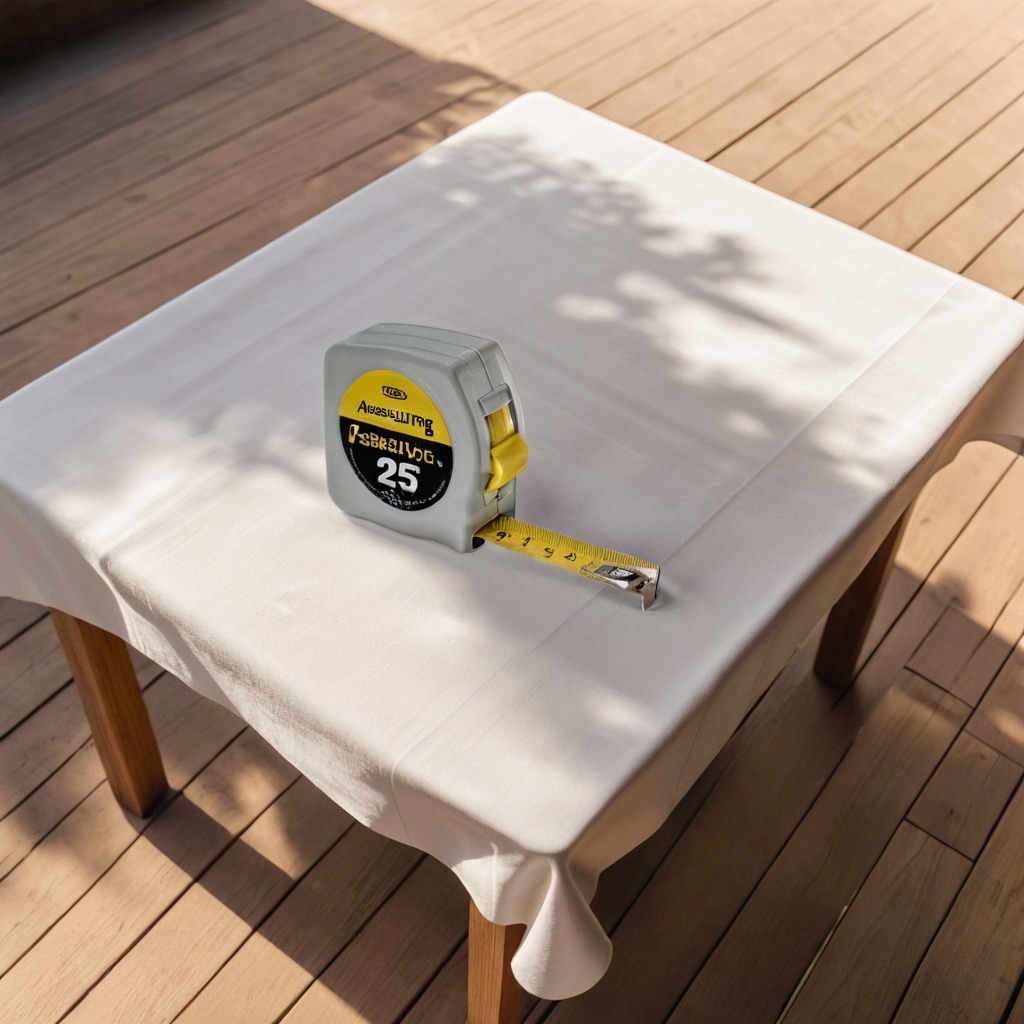
A measuring tape is lying on the wooden table in an outdoor workshop during daytime bright natural light soft shadows worn but beneath the cloth.